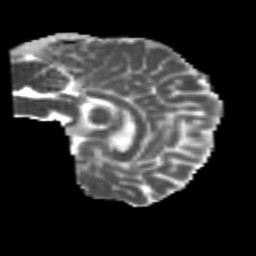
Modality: MD
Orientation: sagittal
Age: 24
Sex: male
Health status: healthy
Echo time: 0.074 s